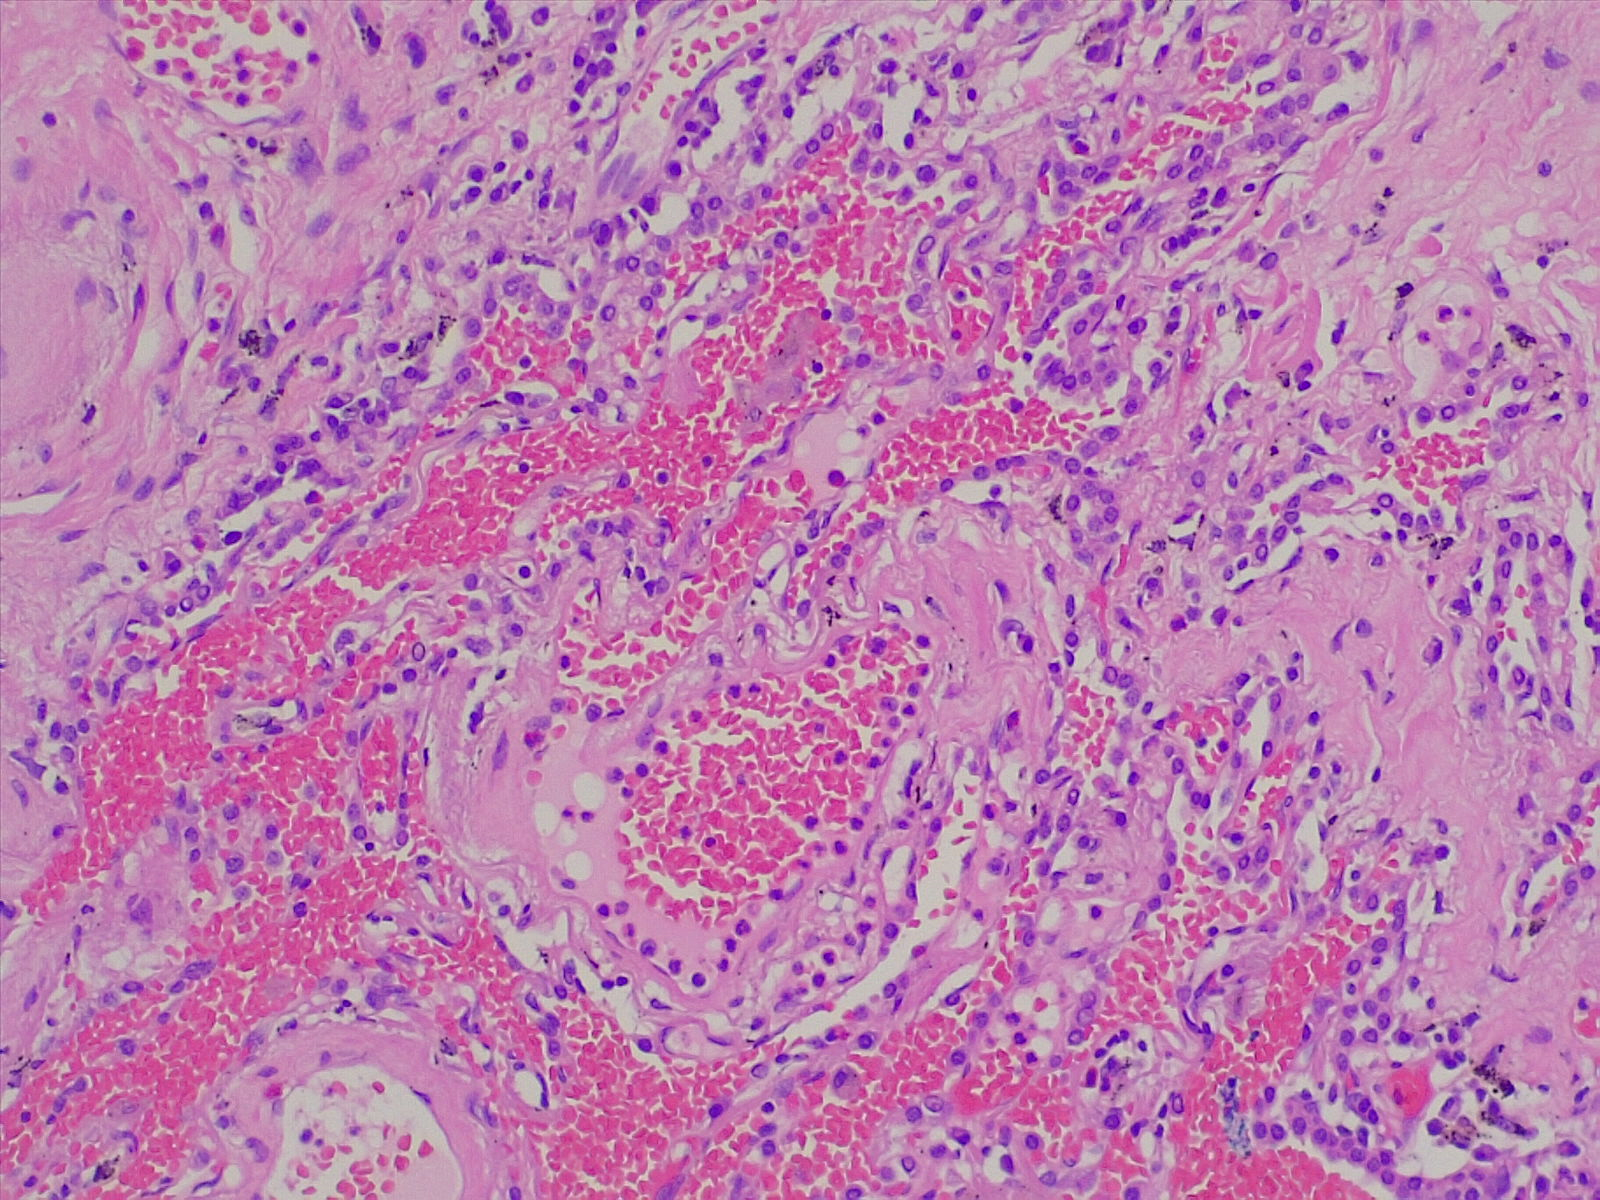
Label: normal lung tissue